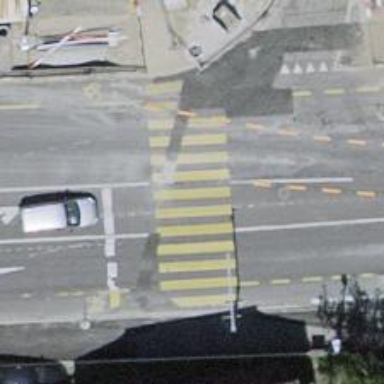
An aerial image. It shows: Road crossing with traffic signals.